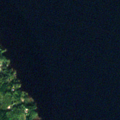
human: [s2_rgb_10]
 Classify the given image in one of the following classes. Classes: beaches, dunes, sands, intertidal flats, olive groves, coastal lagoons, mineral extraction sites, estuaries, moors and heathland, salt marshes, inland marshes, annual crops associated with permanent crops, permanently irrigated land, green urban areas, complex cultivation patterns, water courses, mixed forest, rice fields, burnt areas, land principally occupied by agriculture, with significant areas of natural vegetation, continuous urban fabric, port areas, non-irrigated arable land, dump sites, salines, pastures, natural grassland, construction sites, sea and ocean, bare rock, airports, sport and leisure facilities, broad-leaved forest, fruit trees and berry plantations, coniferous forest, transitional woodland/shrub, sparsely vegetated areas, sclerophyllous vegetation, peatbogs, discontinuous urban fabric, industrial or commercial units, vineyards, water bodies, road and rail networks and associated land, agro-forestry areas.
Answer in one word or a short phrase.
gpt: broad-leaved forest, mixed forest, water bodies